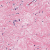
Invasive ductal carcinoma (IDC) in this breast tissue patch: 0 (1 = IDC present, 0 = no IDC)